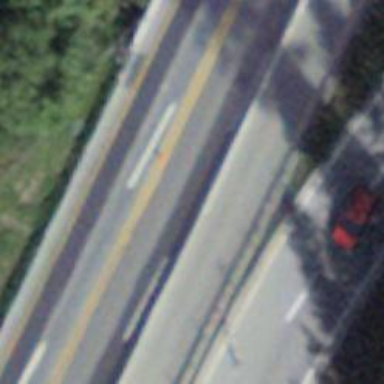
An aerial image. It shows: Motorway bridge with asphalt surface.